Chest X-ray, AP view. Patient: 51 years old, sex M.
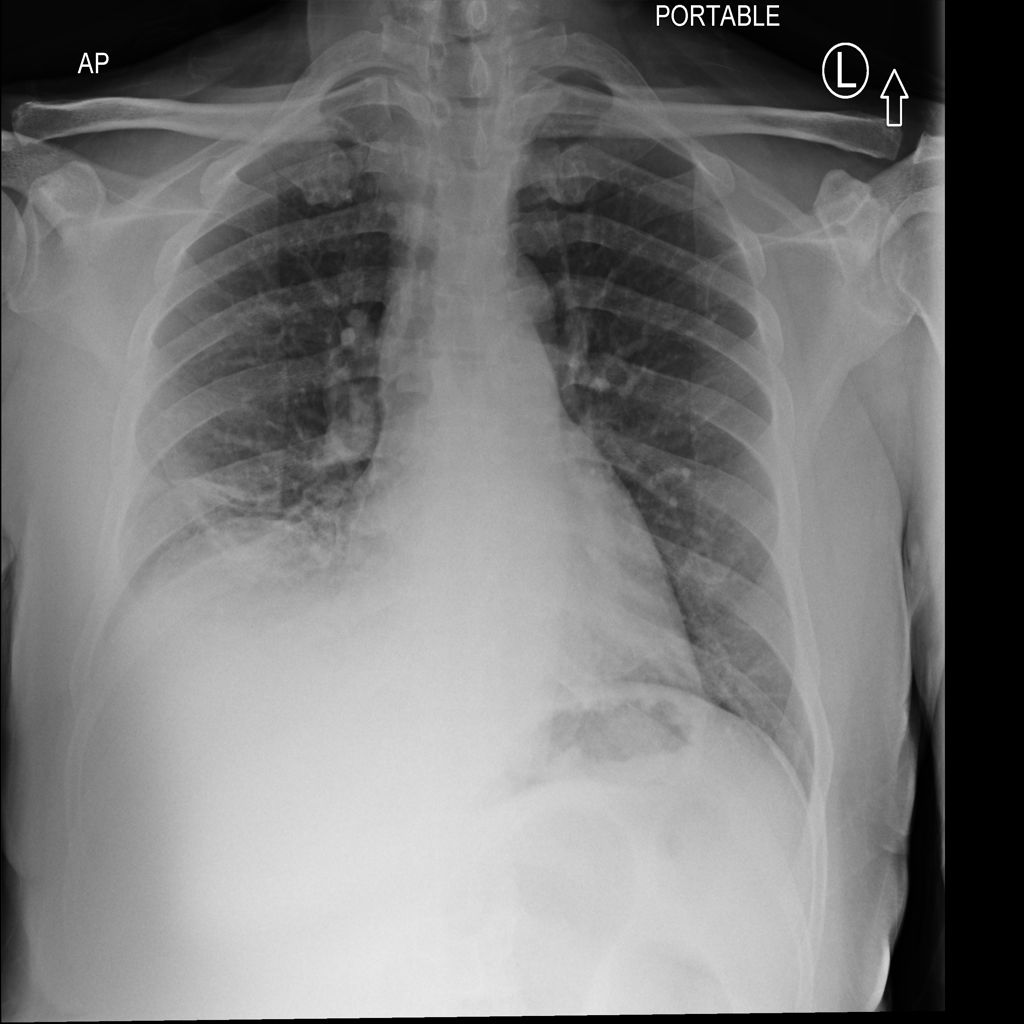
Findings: Effusion, Infiltration